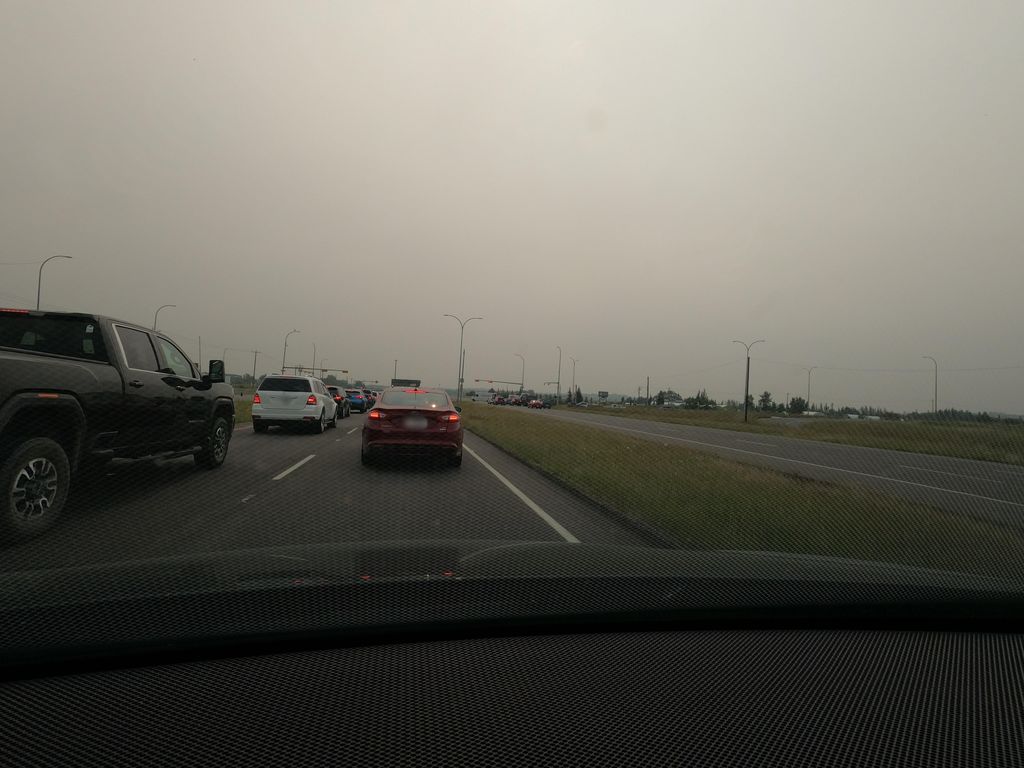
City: calgary